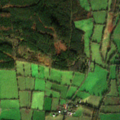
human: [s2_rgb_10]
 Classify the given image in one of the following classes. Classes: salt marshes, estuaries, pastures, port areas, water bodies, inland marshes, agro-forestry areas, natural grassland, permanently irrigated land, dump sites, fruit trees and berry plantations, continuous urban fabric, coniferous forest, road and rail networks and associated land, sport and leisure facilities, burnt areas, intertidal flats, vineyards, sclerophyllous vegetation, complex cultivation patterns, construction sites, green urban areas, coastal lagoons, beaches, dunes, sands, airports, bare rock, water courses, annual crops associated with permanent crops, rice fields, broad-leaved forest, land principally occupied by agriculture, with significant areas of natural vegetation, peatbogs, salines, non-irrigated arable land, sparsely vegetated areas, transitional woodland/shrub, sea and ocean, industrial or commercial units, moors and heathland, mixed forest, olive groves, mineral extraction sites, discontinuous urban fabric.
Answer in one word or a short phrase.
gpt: pastures, coniferous forest